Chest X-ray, PA view. Patient: 42 years old, sex F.
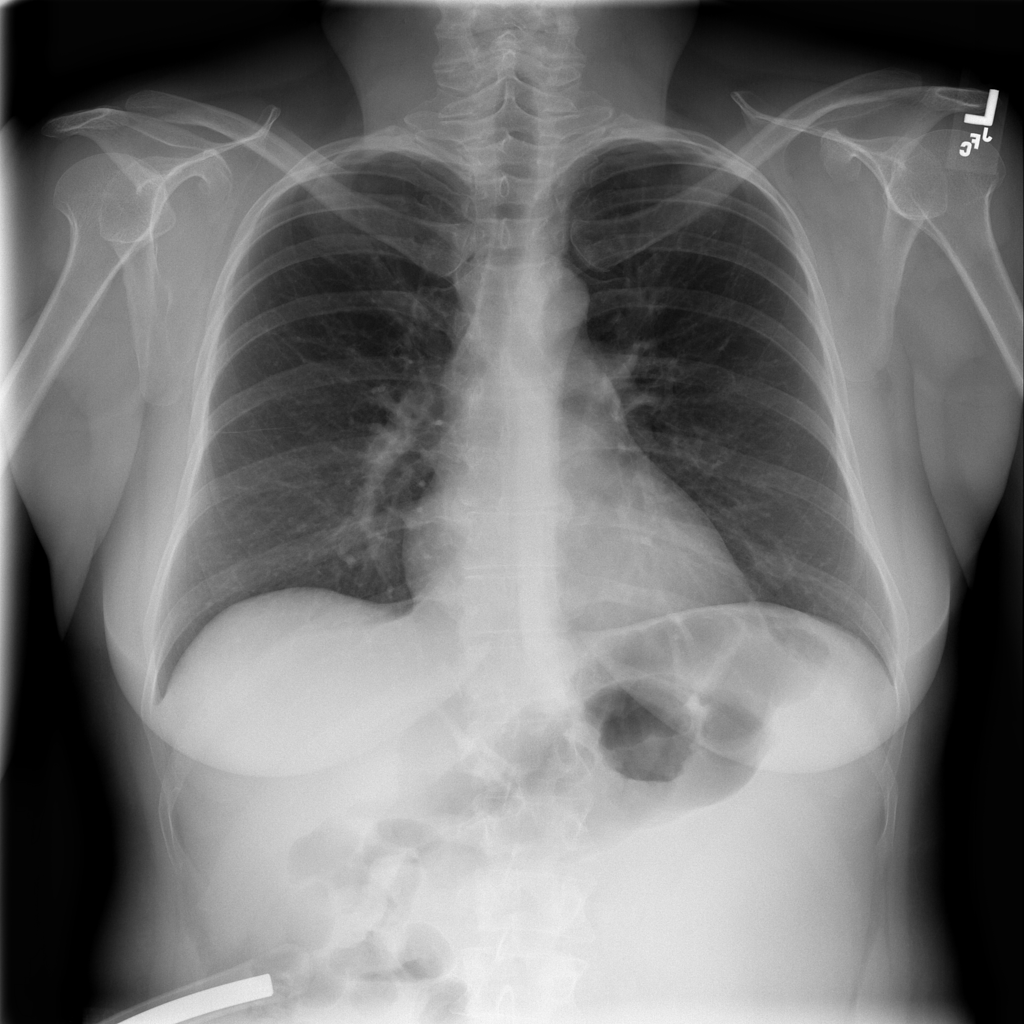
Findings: No Finding